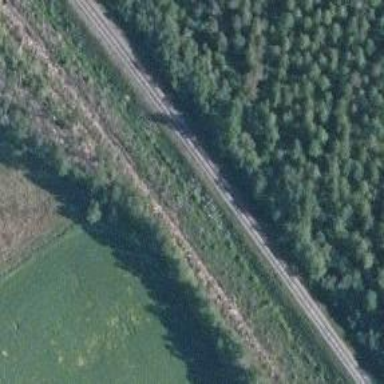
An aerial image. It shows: Railway track.